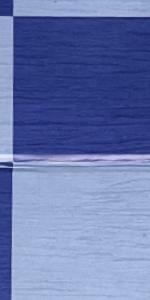
Label: Empty